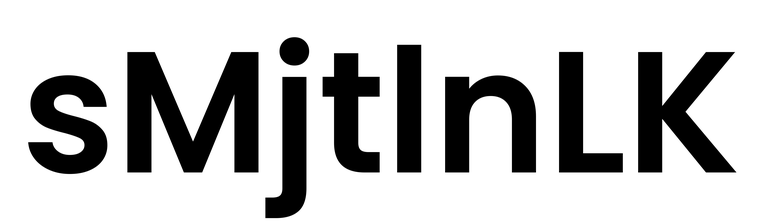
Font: Poppins-SemiBold